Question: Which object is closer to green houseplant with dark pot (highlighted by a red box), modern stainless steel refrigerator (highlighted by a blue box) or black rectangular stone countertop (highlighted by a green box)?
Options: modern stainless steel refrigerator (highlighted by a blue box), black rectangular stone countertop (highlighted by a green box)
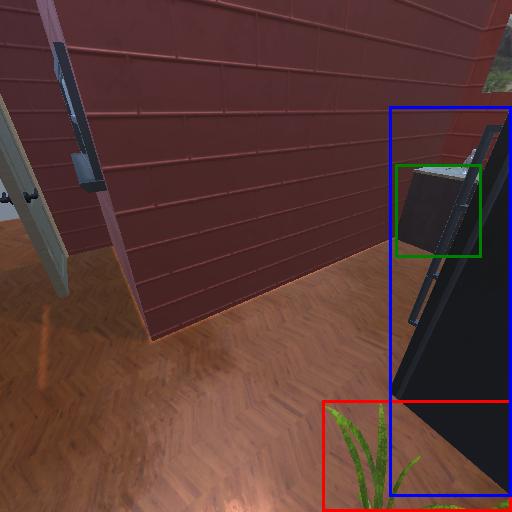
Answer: modern stainless steel refrigerator (highlighted by a blue box)